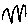
Label: zigzag